Question: I have one 'horizontal linear layout' that has one 'textview' and 'button' but when I apply background colour button just resembles the text view and I can't find any differnece between both.
I want to format my button so that it should be identified differently from text view.
Image of layout where there is button and text view.

In above image 'Selected Option' is textview and 'Update' is button as you can see both looks alike.
Can any one help me on this, As I have no clue on how to do this.
Thanks for your time.
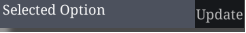
Answer: There is virtually no difference between a 'Button' and a 'TextView'. 'Button' is extended from a 'TextView' only. You can clear your doubt if you look at the source code of 'Button'
'''
public class Button extends TextView {
public Button(Context context) {
this(context, null);
}
public Button(Context context, AttributeSet attrs) {
this(context, attrs, com.android.internal.R.attr.buttonStyle);
}
public Button(Context context, AttributeSet attrs, int defStyle) {
super(context, attrs, defStyle);
}
@Override
public void onInitializeAccessibilityEvent(AccessibilityEvent event) {
super.onInitializeAccessibilityEvent(event);
event.setClassName(Button.class.getName());
}
@Override
public void onInitializeAccessibilityNodeInfo(AccessibilityNodeInfo info) {
super.onInitializeAccessibilityNodeInfo(info);
info.setClassName(Button.class.getName());
}
}
'''
EDIT:
But if you just want to change the background color of the 'Button' without changing the default style, you can do something like below,
'''
btnName.getBackground().setColorFilter(new LightingColorFilter(0xFFFFFFFF, 0xFFAA0000));
'''
Remember to remove the 'android:background=""' or 'android:src=""' from your 'Button' if any in xml file.
This code only changes the background color without affecting the default style. You can change the background color with the standard HEX color codes.
reference
<URL>